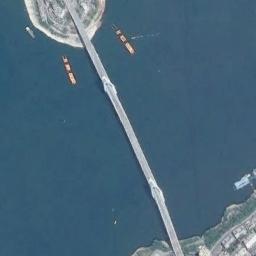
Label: bridge